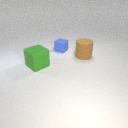
large brown rubber cylinder to the right of small blue rubber cube